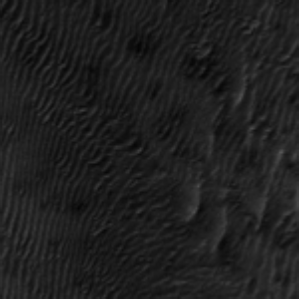
Label: frost